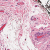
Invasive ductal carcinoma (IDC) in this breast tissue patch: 0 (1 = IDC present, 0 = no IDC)